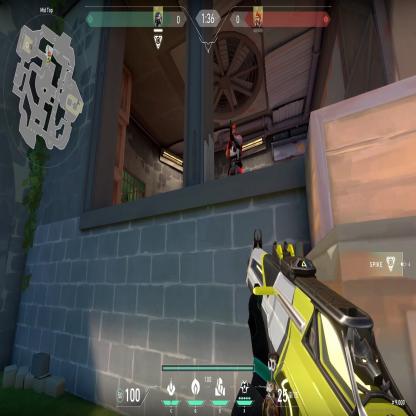
Label: enemy